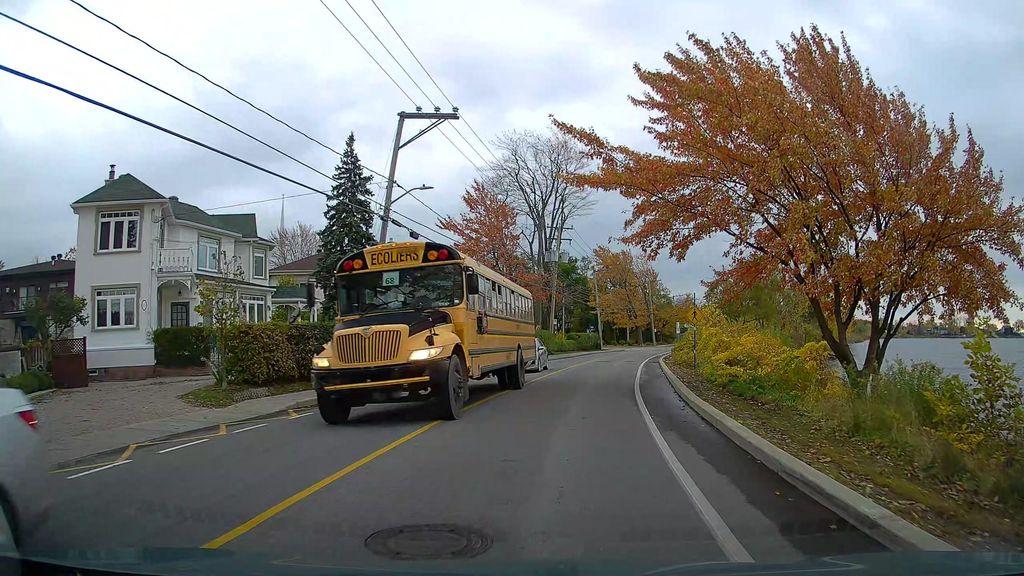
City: montreal